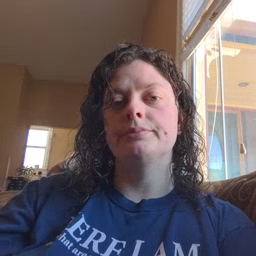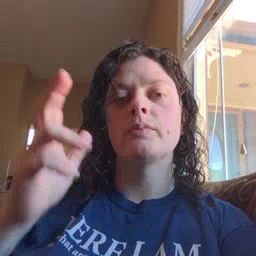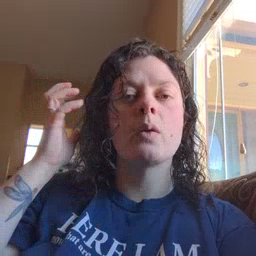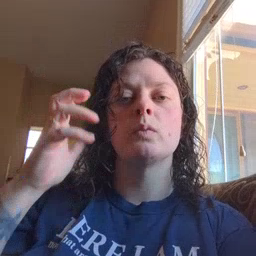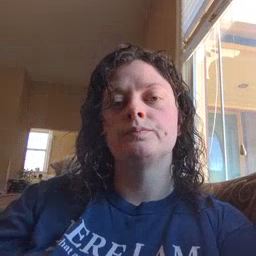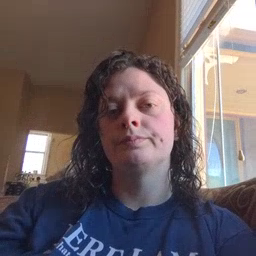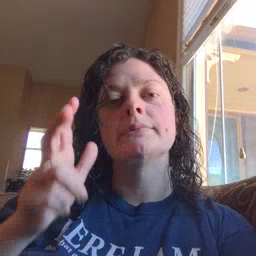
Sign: radio